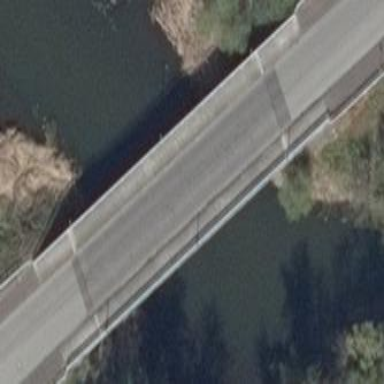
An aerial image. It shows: Beam bridge structure.